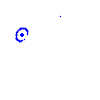
Particle: pion